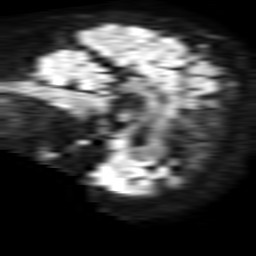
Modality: TRACE
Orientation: sagittal
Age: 79
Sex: female
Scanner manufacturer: philips
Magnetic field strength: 1.5 T
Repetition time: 3.393 s
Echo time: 0.06922 s